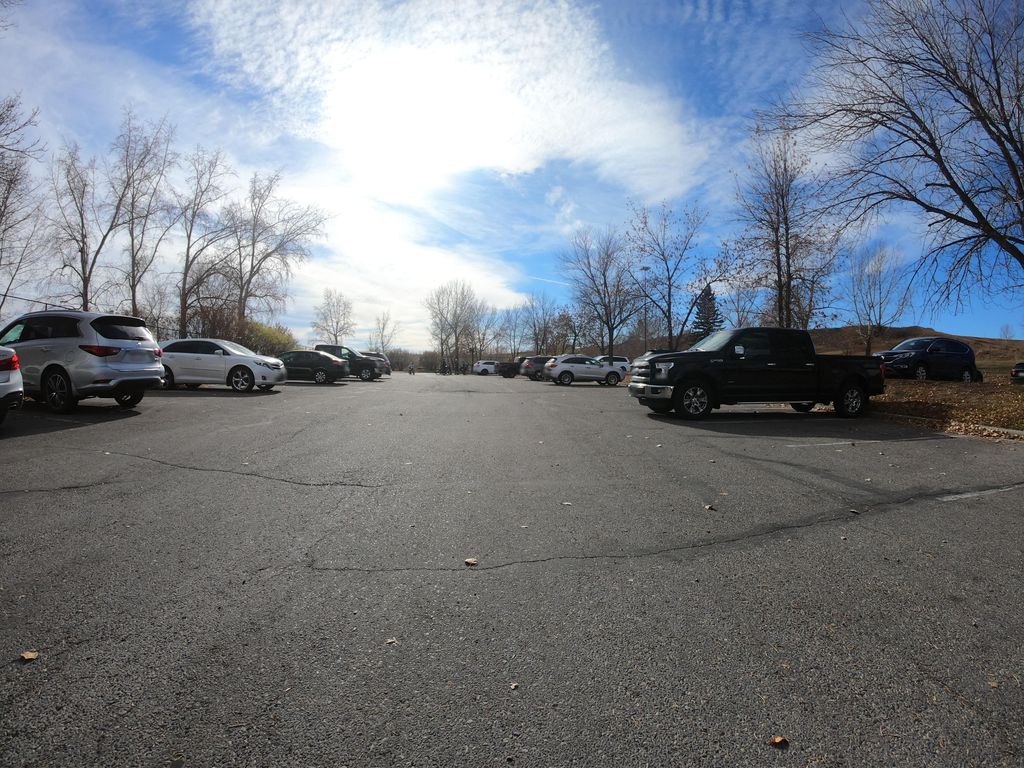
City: calgary